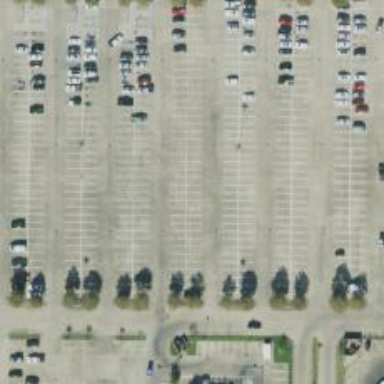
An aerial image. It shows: Parking space is available.